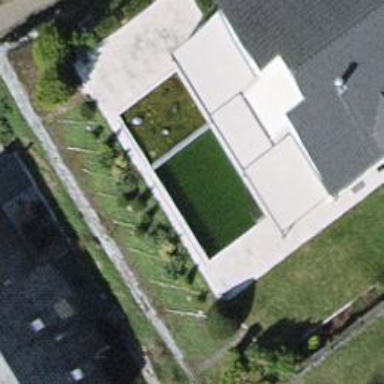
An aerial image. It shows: Swimming pool located in leisure land.